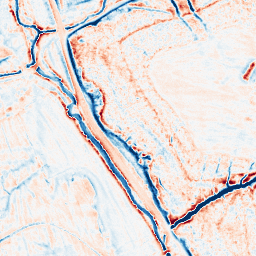
Category: edge_preserving
Decomposition family: anisotropic_diffusion
Decomposition parameters: iterations: 20
kappa: 30
gamma: 0.2
Upsampling method: bspline
Upsampling parameters: scale: 2
Upsampling scale: 2